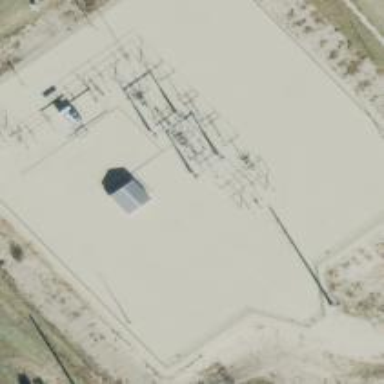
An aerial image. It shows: Switch for power supply.